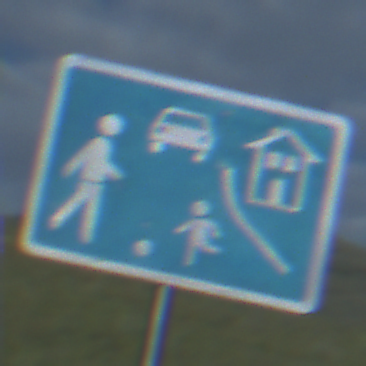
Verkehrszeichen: BeginnVerkehrsberuhigterBereich
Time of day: Night
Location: Outdoor (Nature)
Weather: PartlyCloudy
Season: NotSpecified
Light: Natural